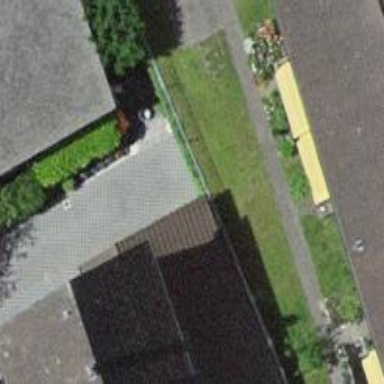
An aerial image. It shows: Driveway made of paving stones.